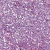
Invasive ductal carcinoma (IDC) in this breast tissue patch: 1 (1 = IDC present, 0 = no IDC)